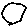
Label: circle